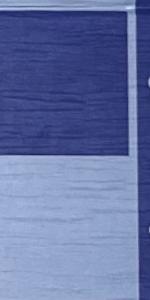
Label: Empty